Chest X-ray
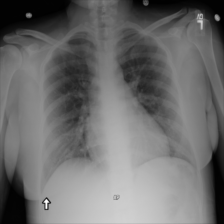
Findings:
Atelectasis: negative
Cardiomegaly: negative
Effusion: negative
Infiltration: positive
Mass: negative
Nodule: negative
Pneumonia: negative
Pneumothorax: negative
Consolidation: negative
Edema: negative
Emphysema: negative
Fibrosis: negative
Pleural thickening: negative
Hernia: negative